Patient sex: F
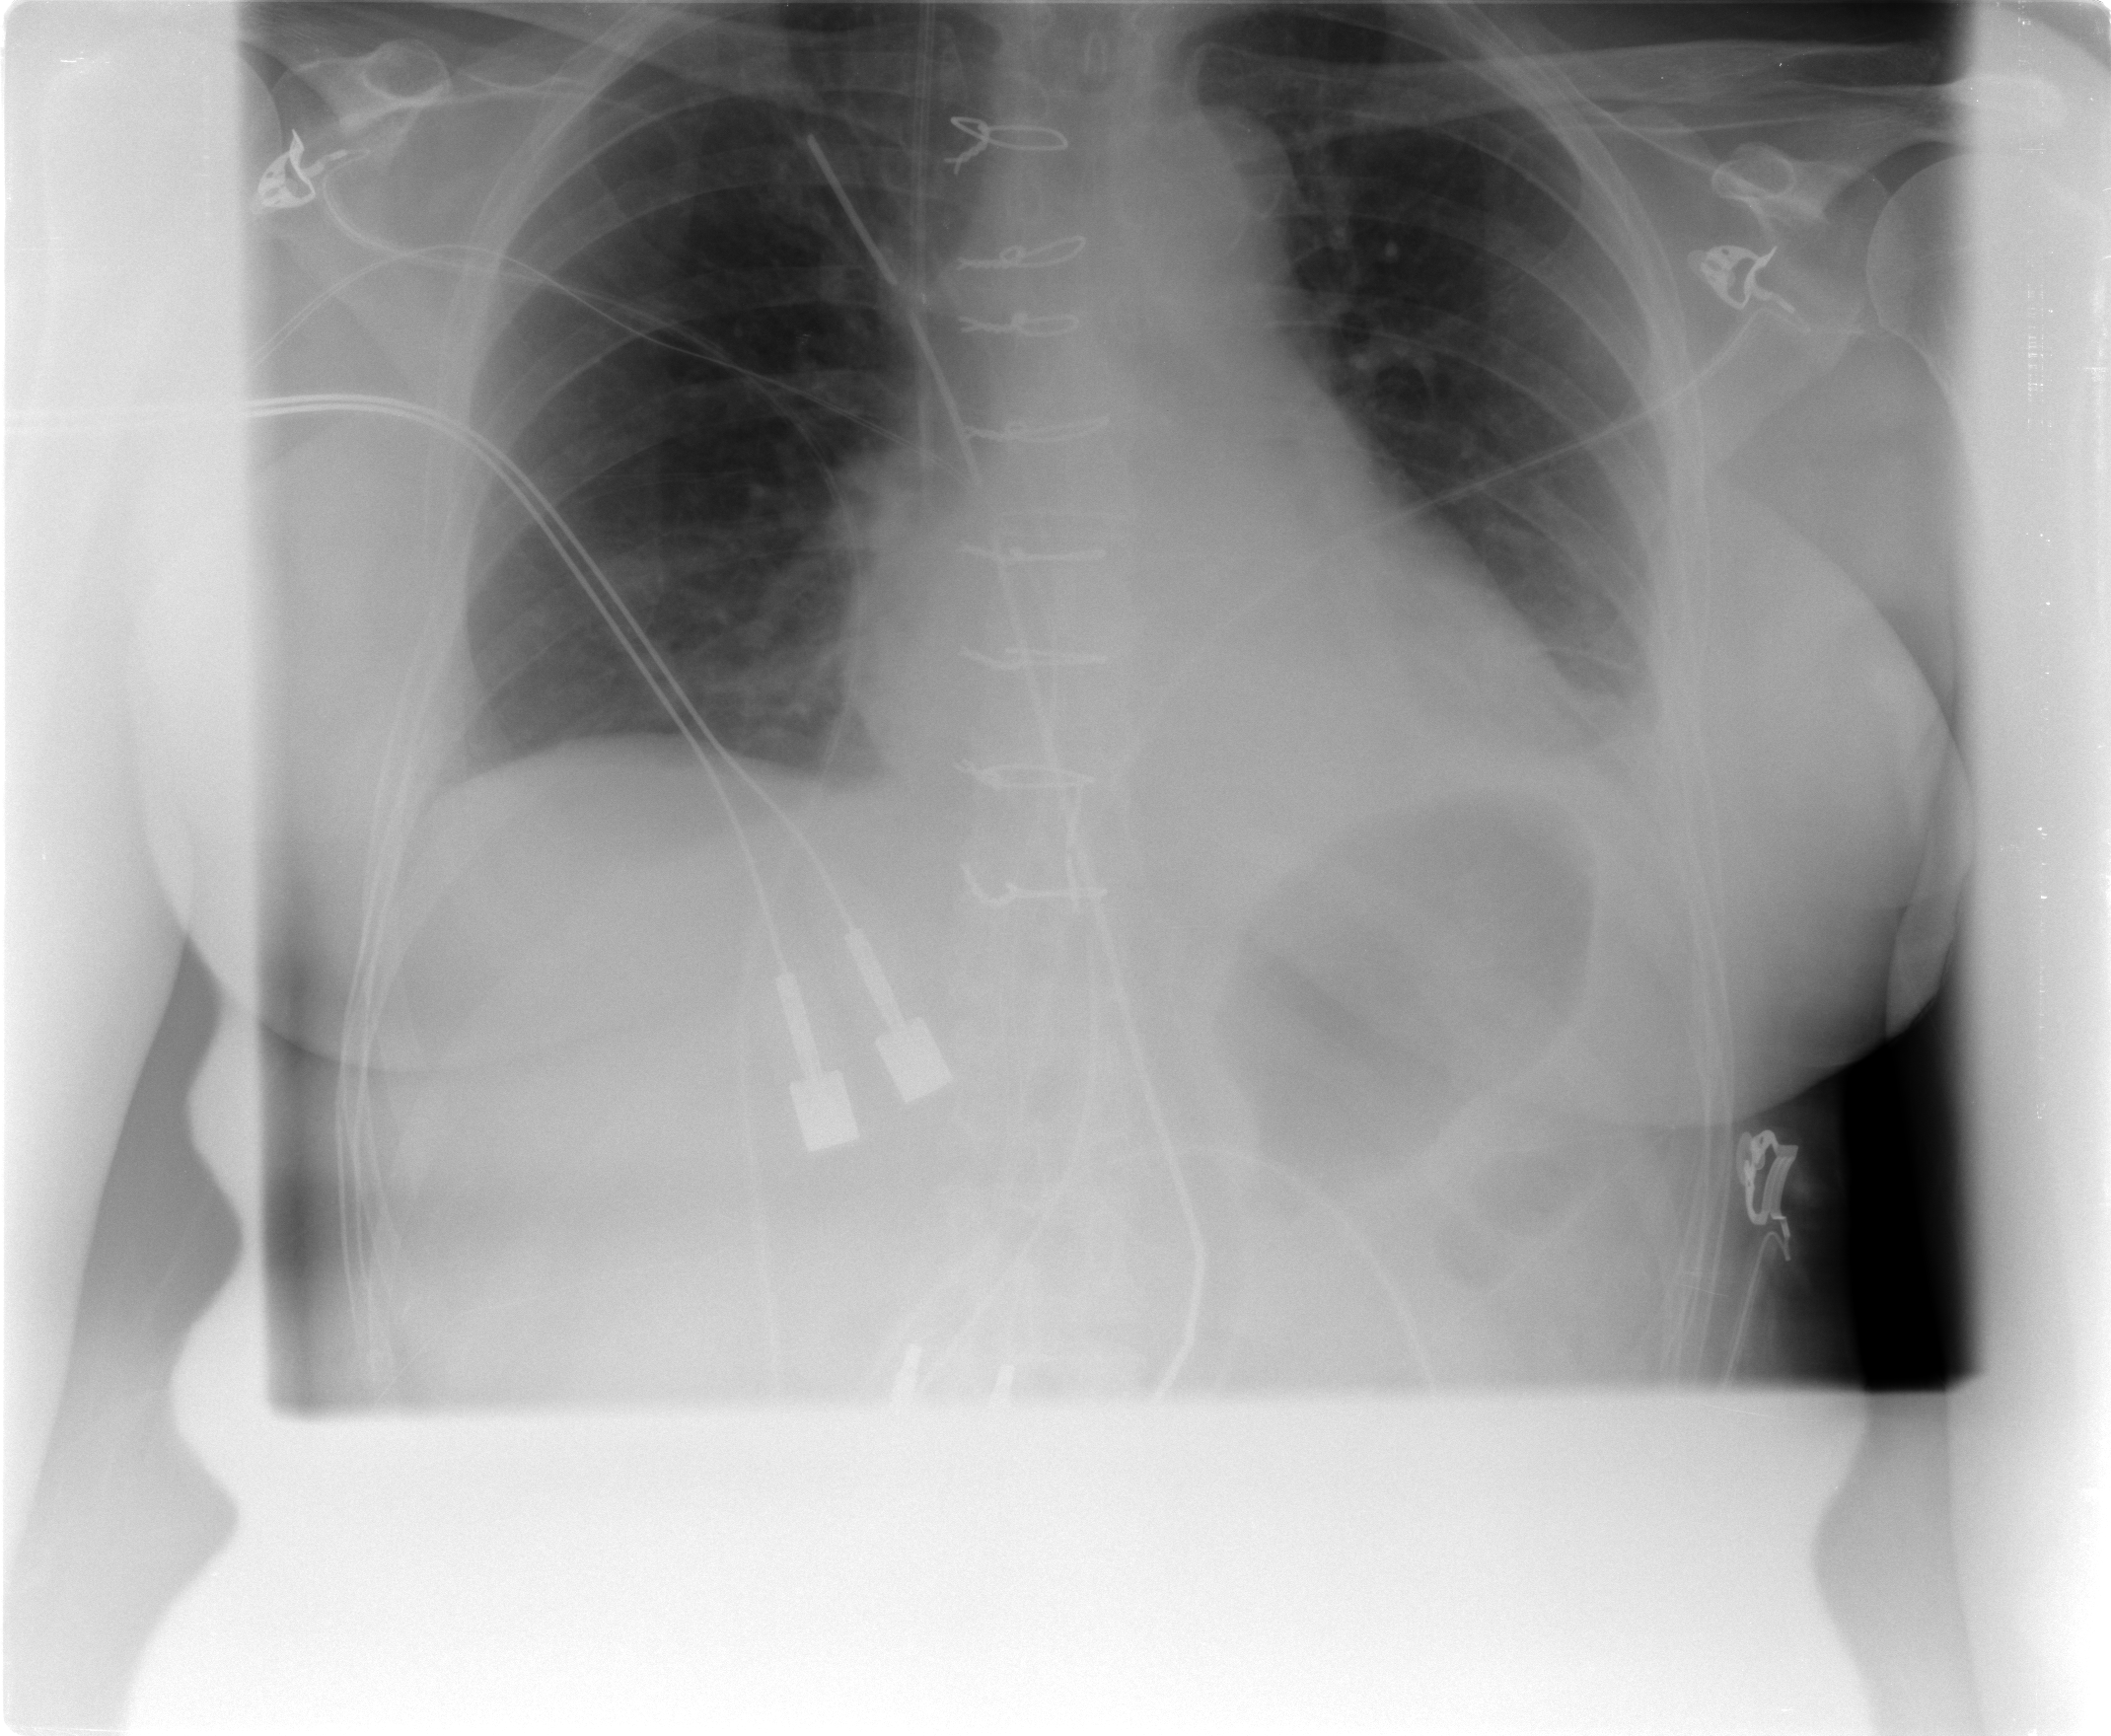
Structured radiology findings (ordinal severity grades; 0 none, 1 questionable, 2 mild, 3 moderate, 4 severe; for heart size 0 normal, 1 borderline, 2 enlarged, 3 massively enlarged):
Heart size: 0
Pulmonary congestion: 0
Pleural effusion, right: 0
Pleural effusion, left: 2
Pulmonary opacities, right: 0
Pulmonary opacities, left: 0
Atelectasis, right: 0
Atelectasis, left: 0